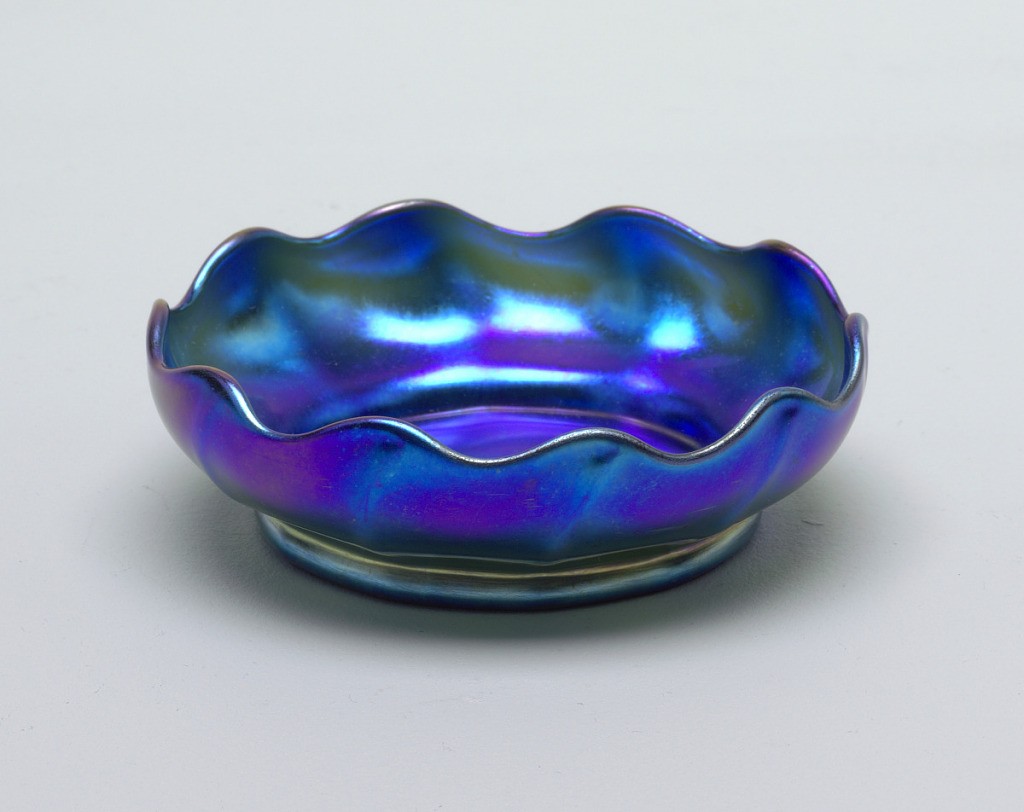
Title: Ashtray
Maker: Louis Comfort Tiffany, American, 1848–1933
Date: ca. 1900
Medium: Favrile glass
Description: Iridescent deep blue. Low curved walls with undulating rim; curved rib on exterior of each of the ten undulations. Broad, low foot.